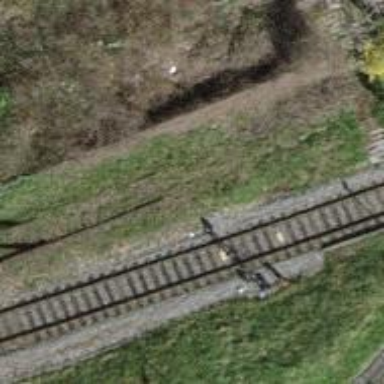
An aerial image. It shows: Railway buffer stop.